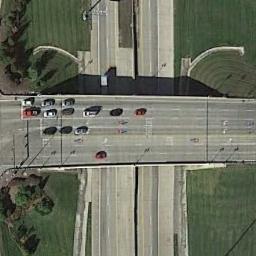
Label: overpass